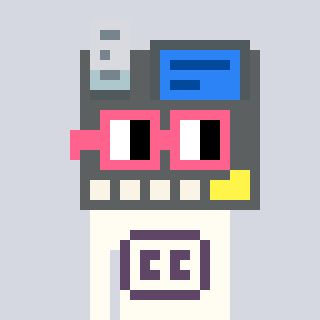
a pixel art character with square pink glasses, a cash register-shaped head and a grayscale-colored body on a cool background